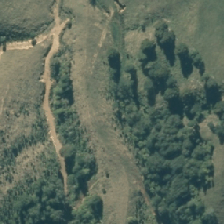
Land cover: low_producing_grassland